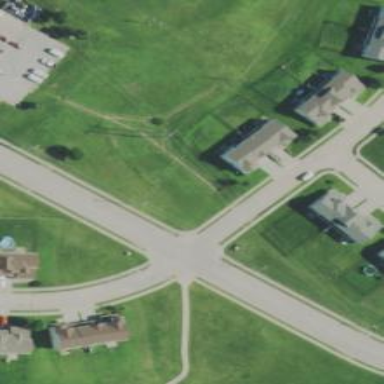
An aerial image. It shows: Unmarked crossing on the road.